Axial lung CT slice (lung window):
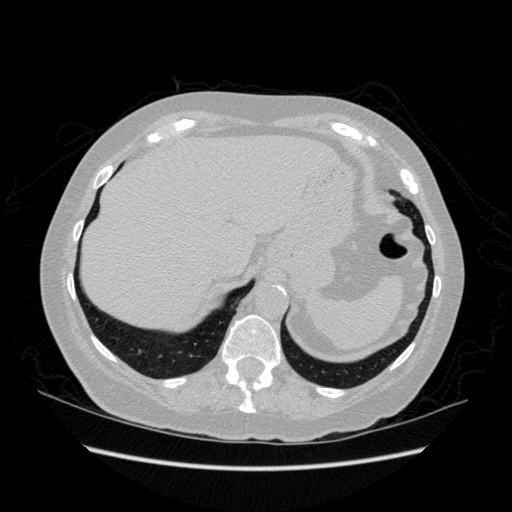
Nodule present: no